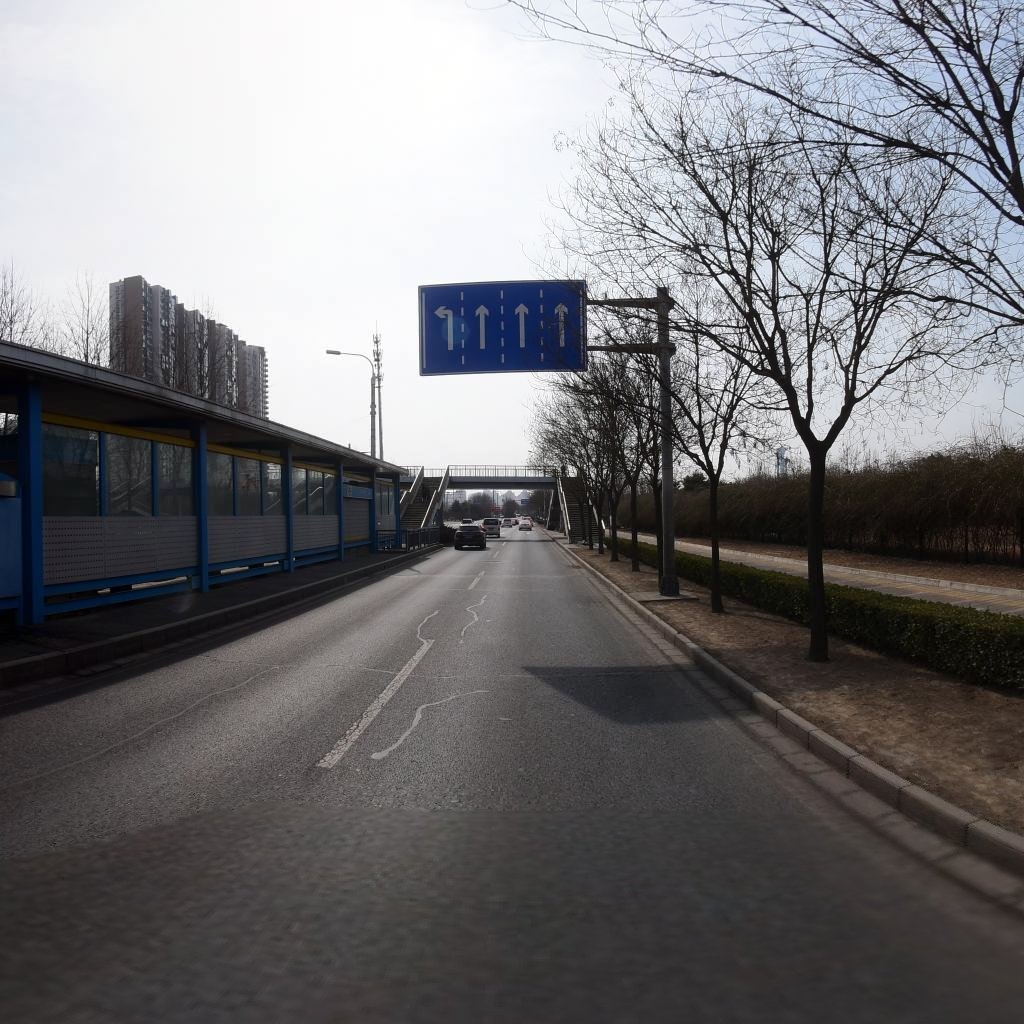
Region: Chaoyang
Road damage annotations: longitudinal patch, longitudinal patch, longitudinal patch, longitudinal patch, transverse patch